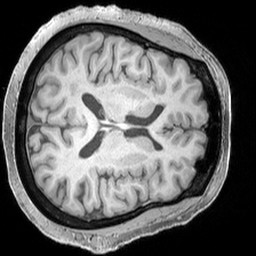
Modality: T1w
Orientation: axial
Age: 71
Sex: female
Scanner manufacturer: siemens
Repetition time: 2.3 s
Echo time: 0.00226 s